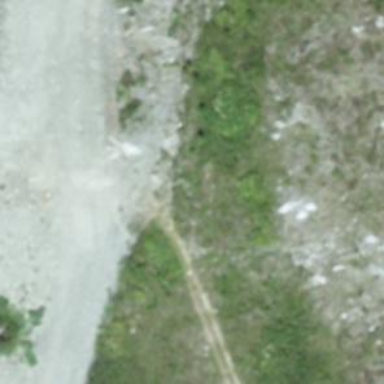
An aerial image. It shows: Path.